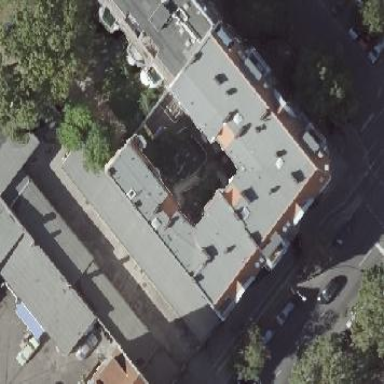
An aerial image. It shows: Group of garages.